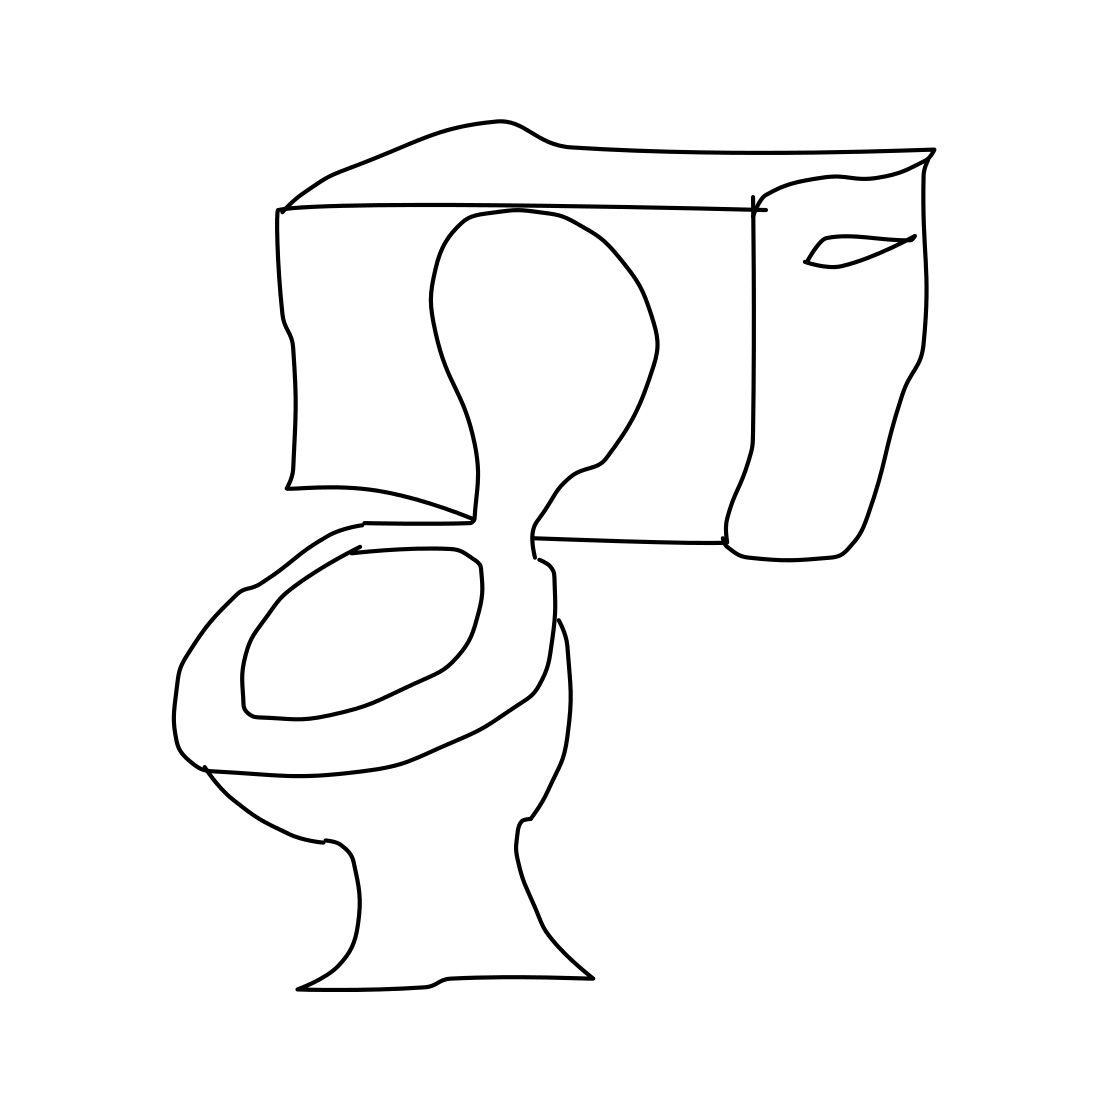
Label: toilet